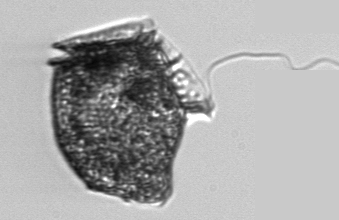
Label: Dinophysis_norvegica